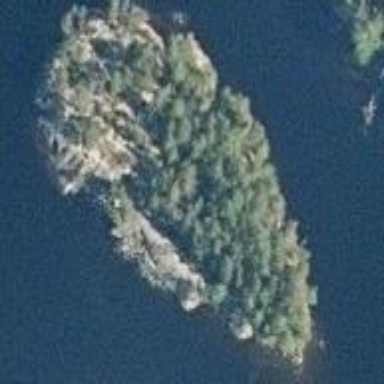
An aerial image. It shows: Image showing island.